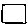
Label: square